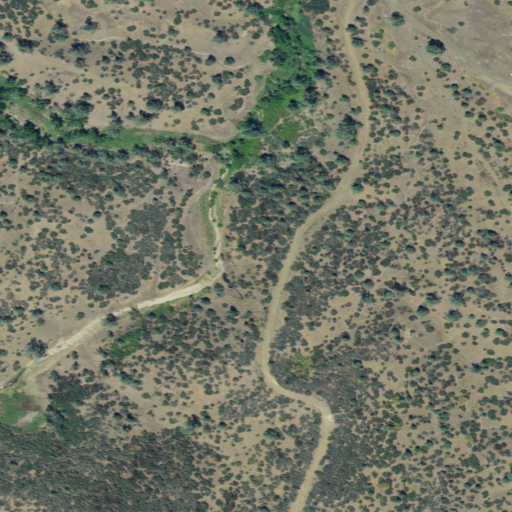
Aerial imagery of valley in California named Wildcat Gulch containing shrub, open development, and low intensity development